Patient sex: M
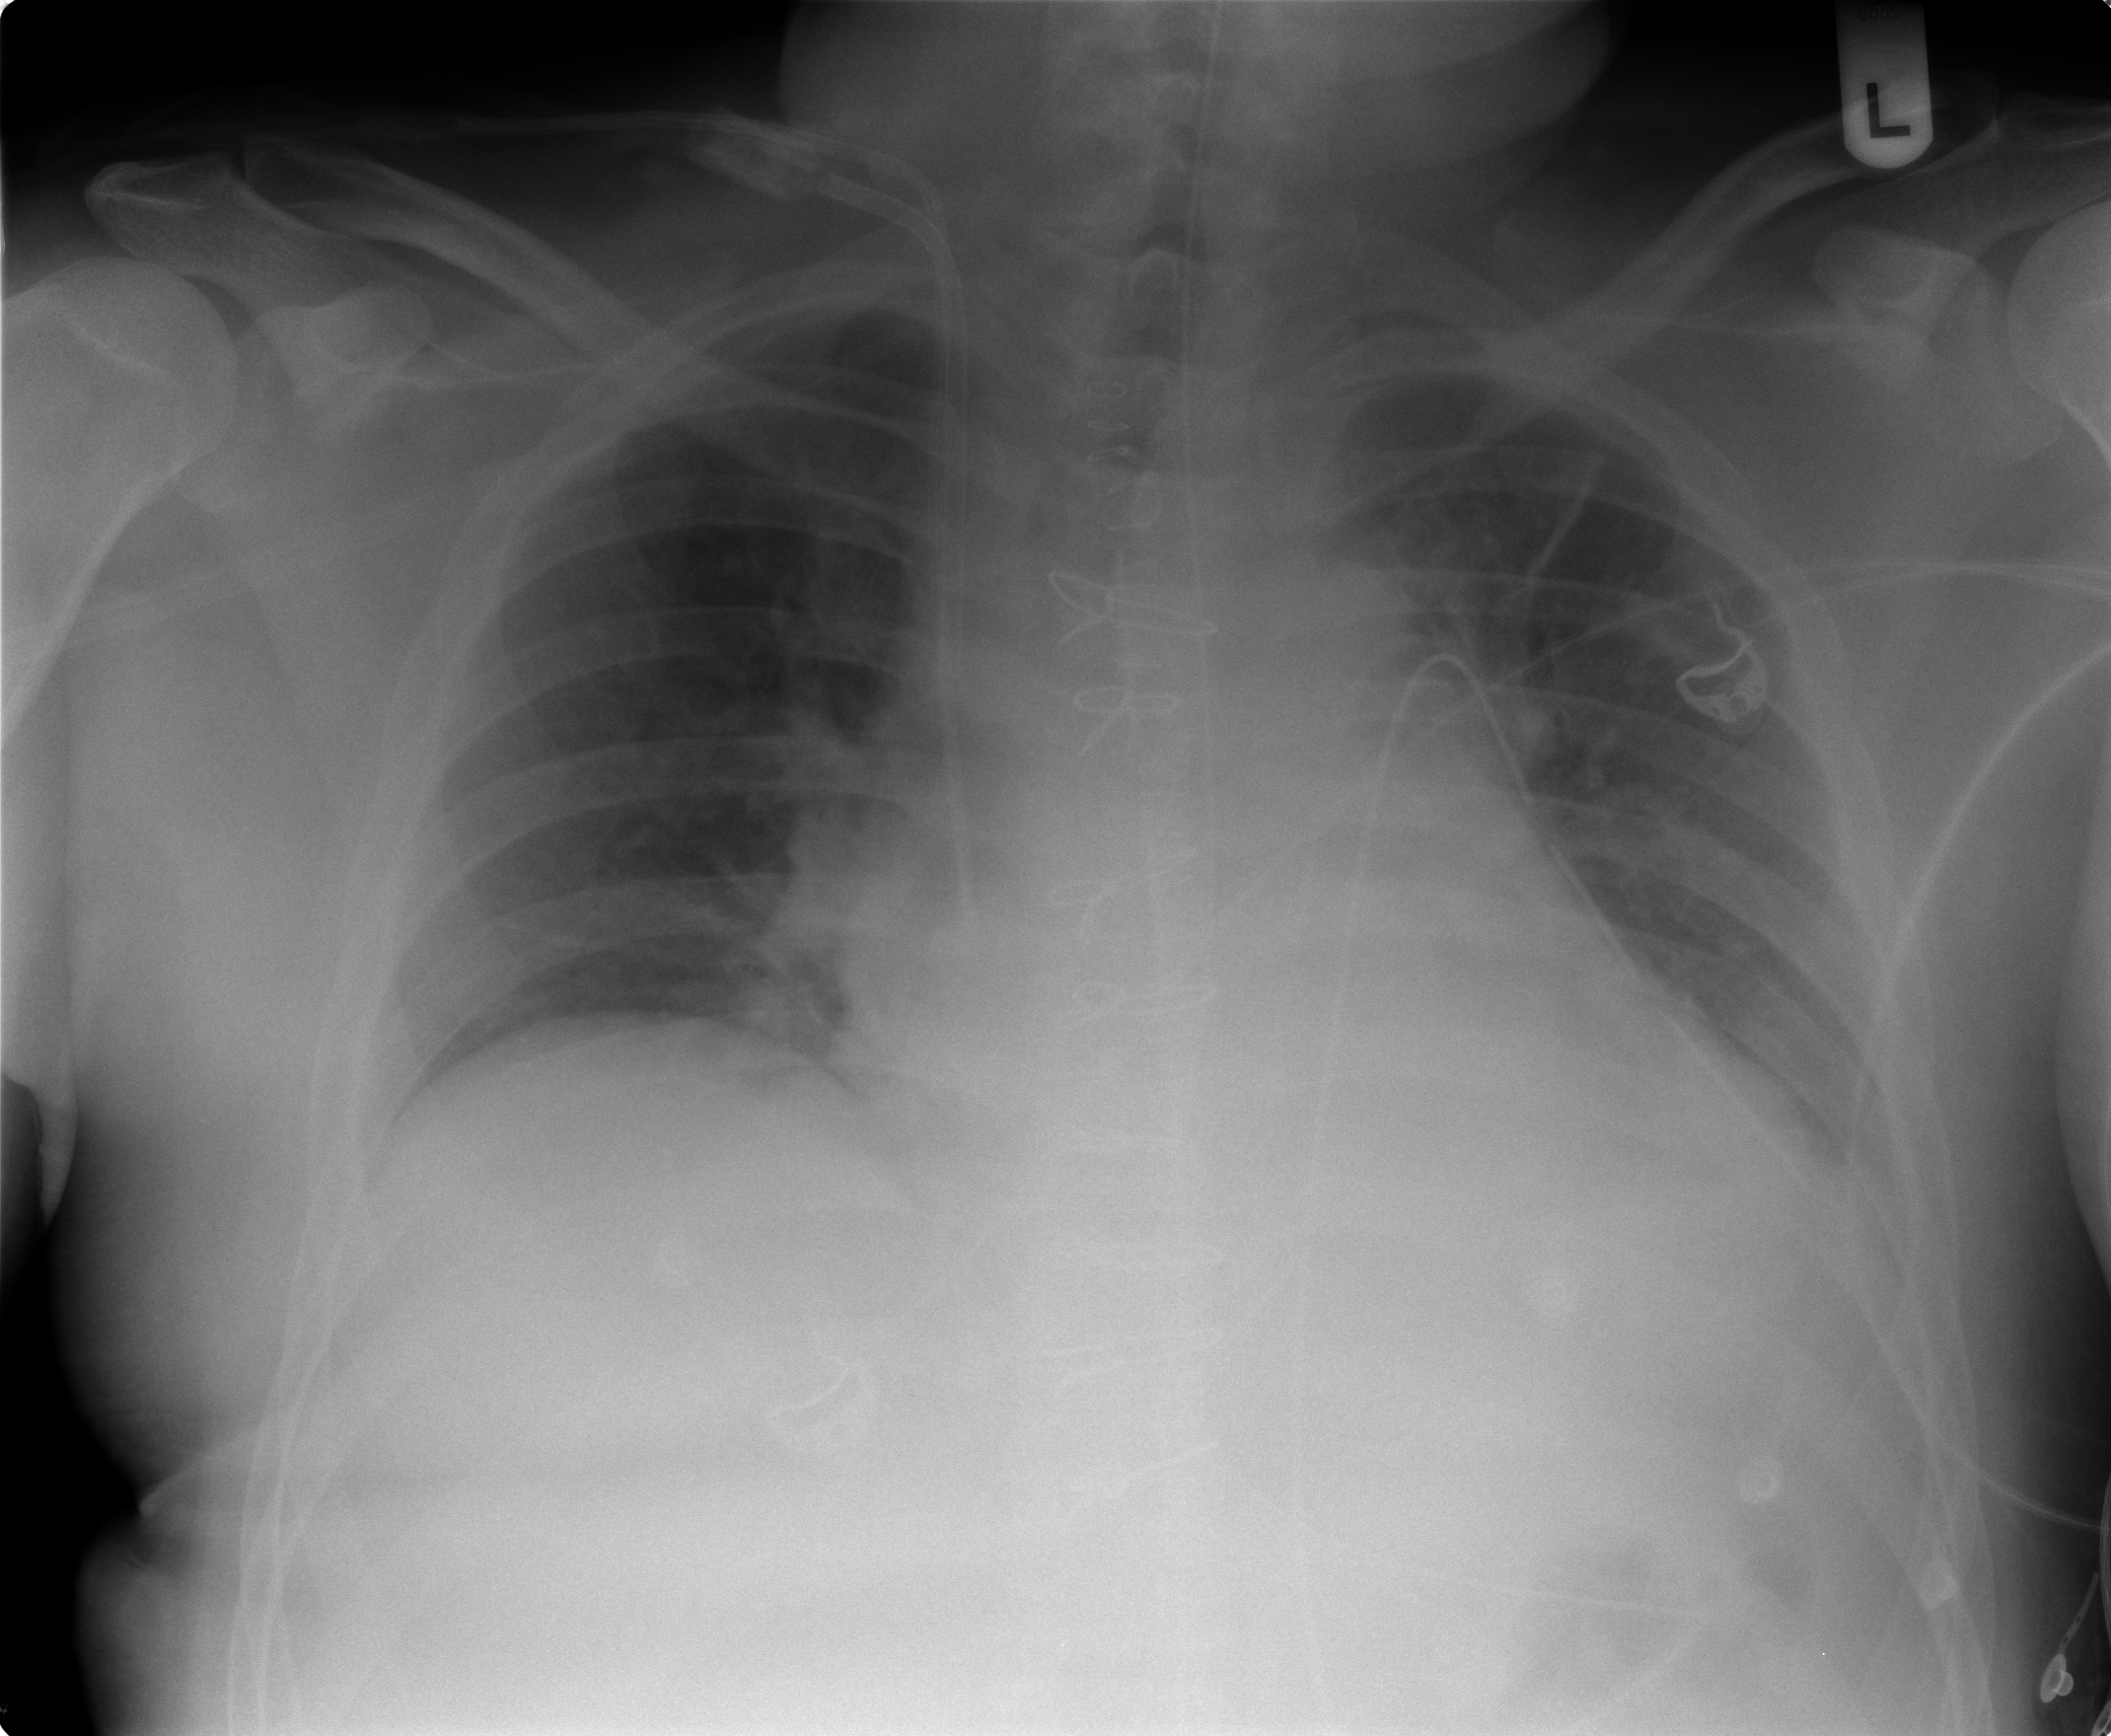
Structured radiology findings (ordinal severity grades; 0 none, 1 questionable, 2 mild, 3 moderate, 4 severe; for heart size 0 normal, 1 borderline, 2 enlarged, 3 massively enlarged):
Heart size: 0
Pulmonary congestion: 2
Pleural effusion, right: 0
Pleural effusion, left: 2
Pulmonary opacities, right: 0
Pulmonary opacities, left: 2
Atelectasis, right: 0
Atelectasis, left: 2